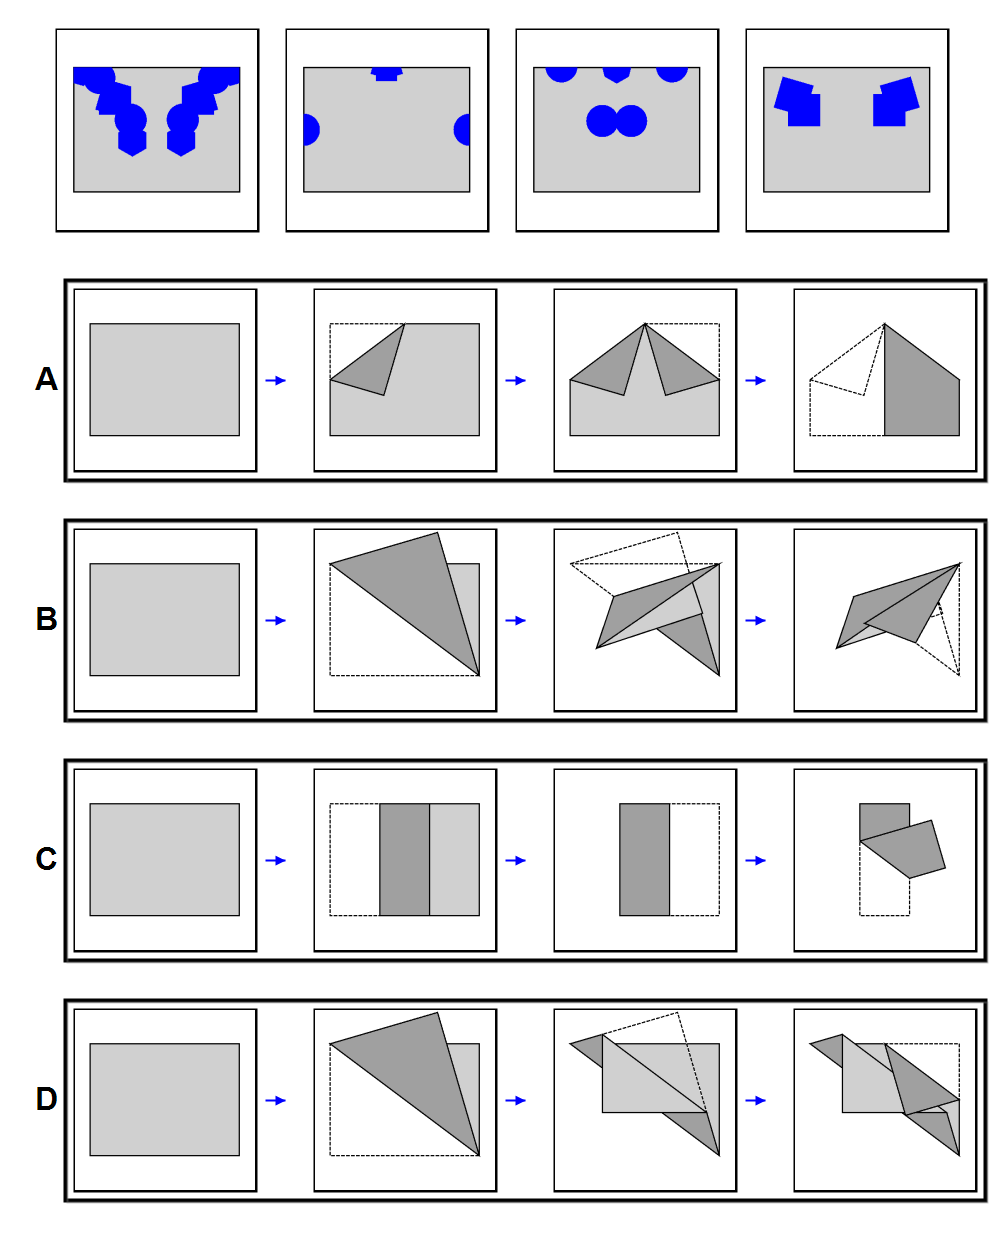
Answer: A